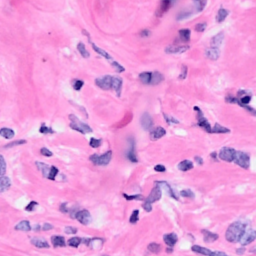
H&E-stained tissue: Breast